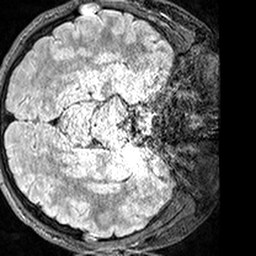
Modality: FLAIR
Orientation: axial
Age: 22
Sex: male
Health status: healthy
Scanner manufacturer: siemens
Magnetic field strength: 3 T
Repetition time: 5 s
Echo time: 0.388 s